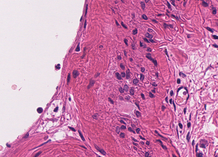
Tumor epithelial tissue: no
Tumor-associated stroma tissue: yes
Normal tissue: no